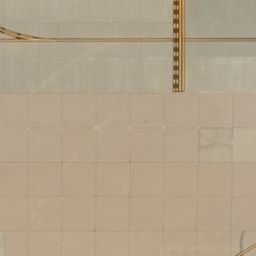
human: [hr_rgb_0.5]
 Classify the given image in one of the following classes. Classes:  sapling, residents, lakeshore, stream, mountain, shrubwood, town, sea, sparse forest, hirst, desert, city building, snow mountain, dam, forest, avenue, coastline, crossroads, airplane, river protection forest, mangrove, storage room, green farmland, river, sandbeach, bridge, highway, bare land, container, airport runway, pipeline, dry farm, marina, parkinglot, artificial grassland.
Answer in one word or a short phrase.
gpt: airport runway